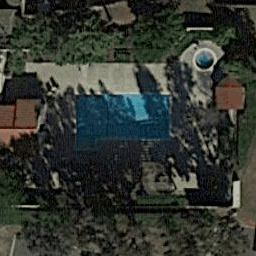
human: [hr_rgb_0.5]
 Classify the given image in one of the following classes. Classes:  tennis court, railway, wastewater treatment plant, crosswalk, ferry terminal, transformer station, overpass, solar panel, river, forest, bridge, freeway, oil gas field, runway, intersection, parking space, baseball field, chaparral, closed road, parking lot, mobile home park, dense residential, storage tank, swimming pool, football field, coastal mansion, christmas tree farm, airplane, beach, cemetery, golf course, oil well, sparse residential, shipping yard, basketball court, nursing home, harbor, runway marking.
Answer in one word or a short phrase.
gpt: swimming pool